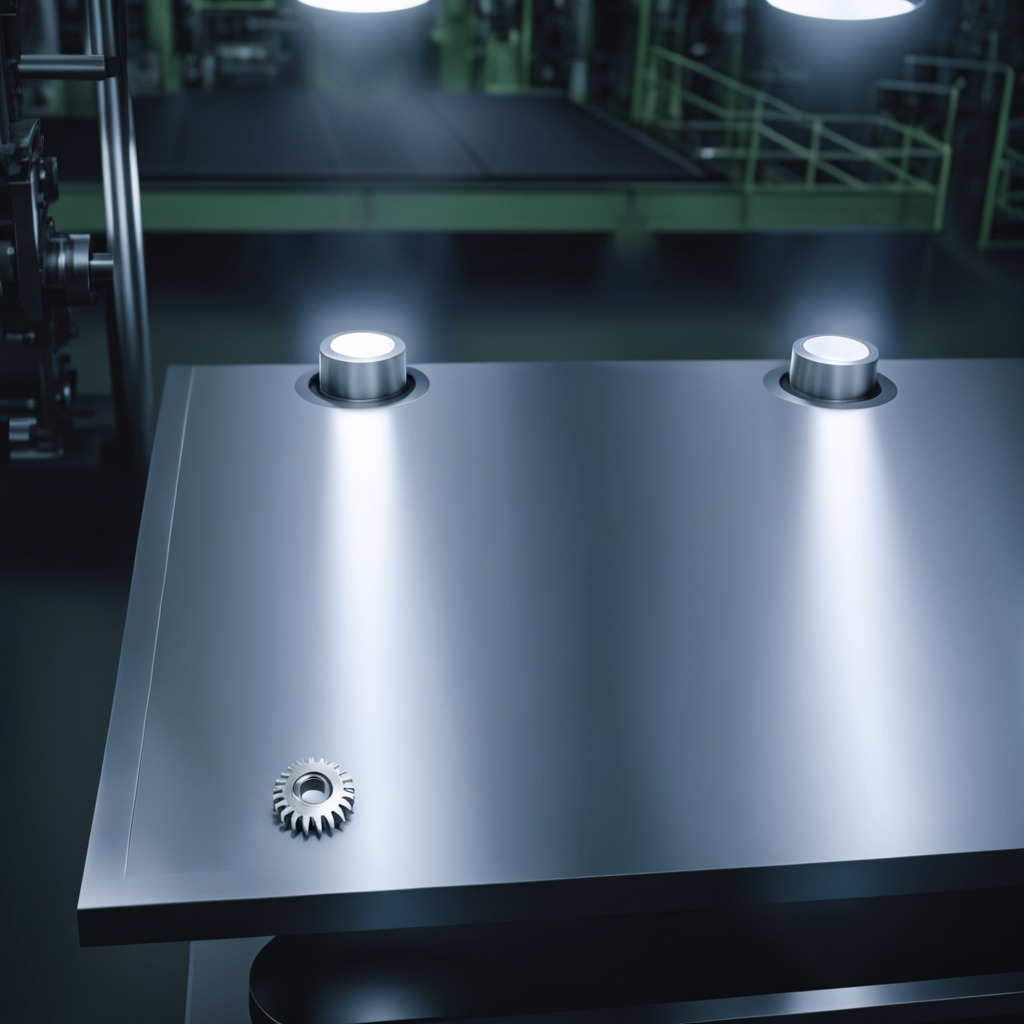
A steel gear with teeth is lying on a metal table in a machine shop under fluorescent lights.